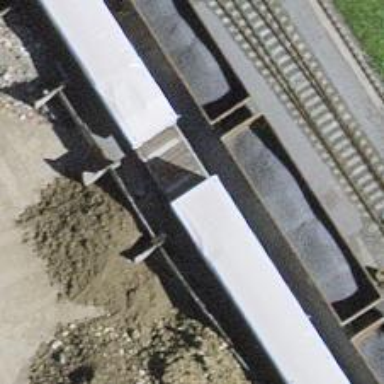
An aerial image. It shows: Rail spur service.